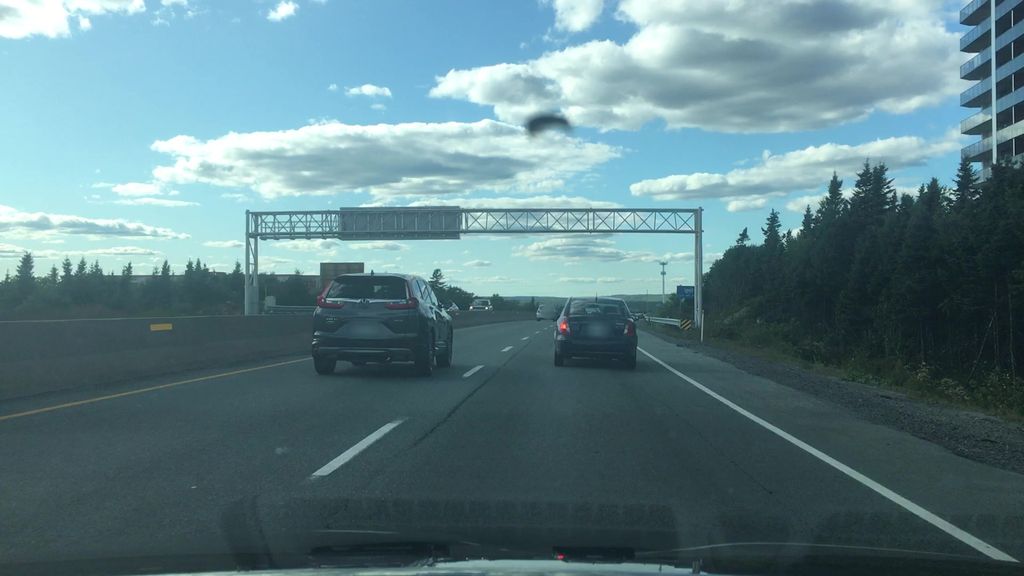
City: halifax